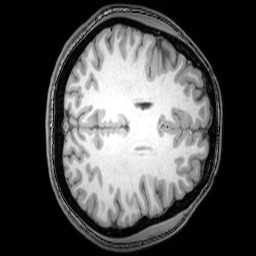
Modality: T1w
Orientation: axial
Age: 25
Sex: female
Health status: healthy
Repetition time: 0.081 s
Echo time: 0.037 s